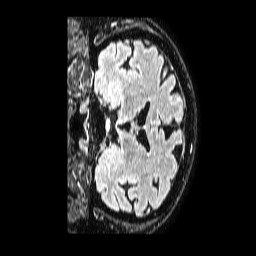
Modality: FLAIR
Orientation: coronal
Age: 58
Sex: male
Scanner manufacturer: philips
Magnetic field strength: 1.5 T
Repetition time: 4.8 s
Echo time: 0.3 s